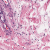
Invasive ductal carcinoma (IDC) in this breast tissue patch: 0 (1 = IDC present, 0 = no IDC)